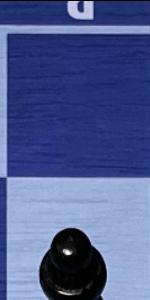
Label: Empty